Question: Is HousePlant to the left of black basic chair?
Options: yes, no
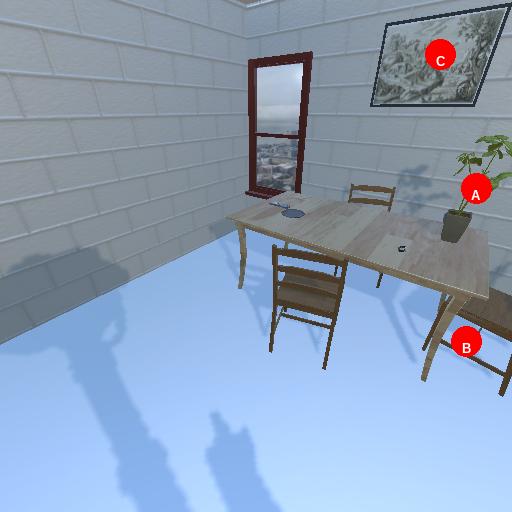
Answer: yes